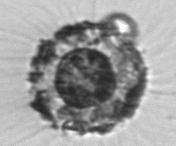
Label: unknown2